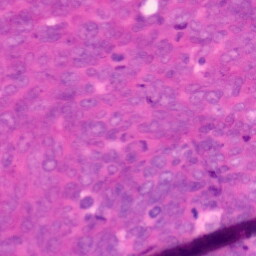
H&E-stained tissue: Colon